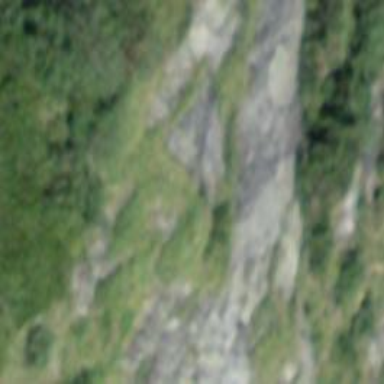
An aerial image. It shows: Cliff in nature.